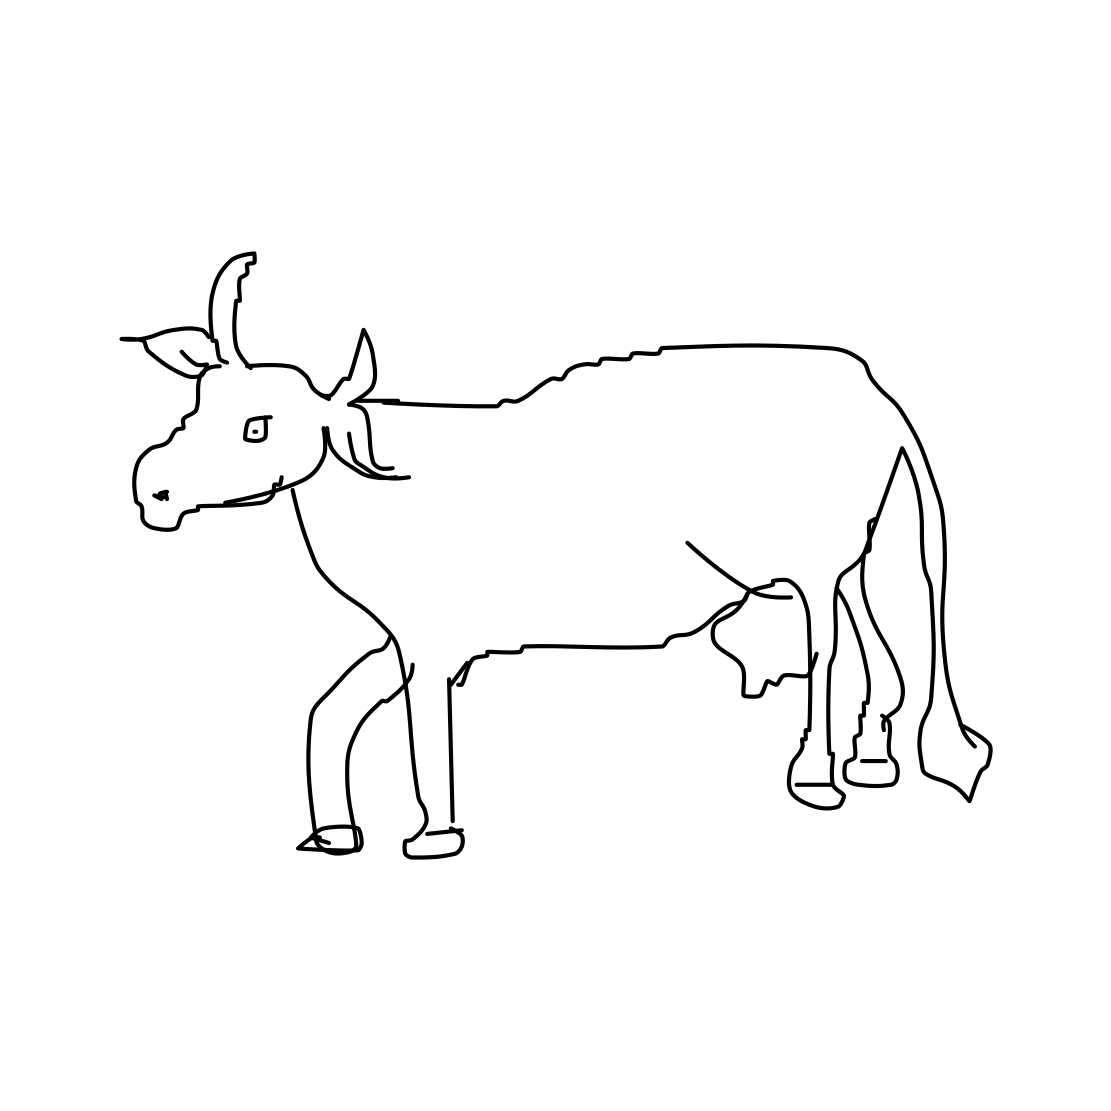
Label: cow